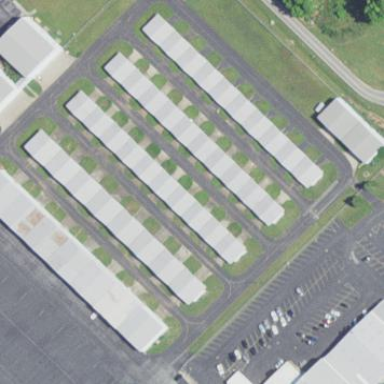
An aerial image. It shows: Hangar building.